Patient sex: M
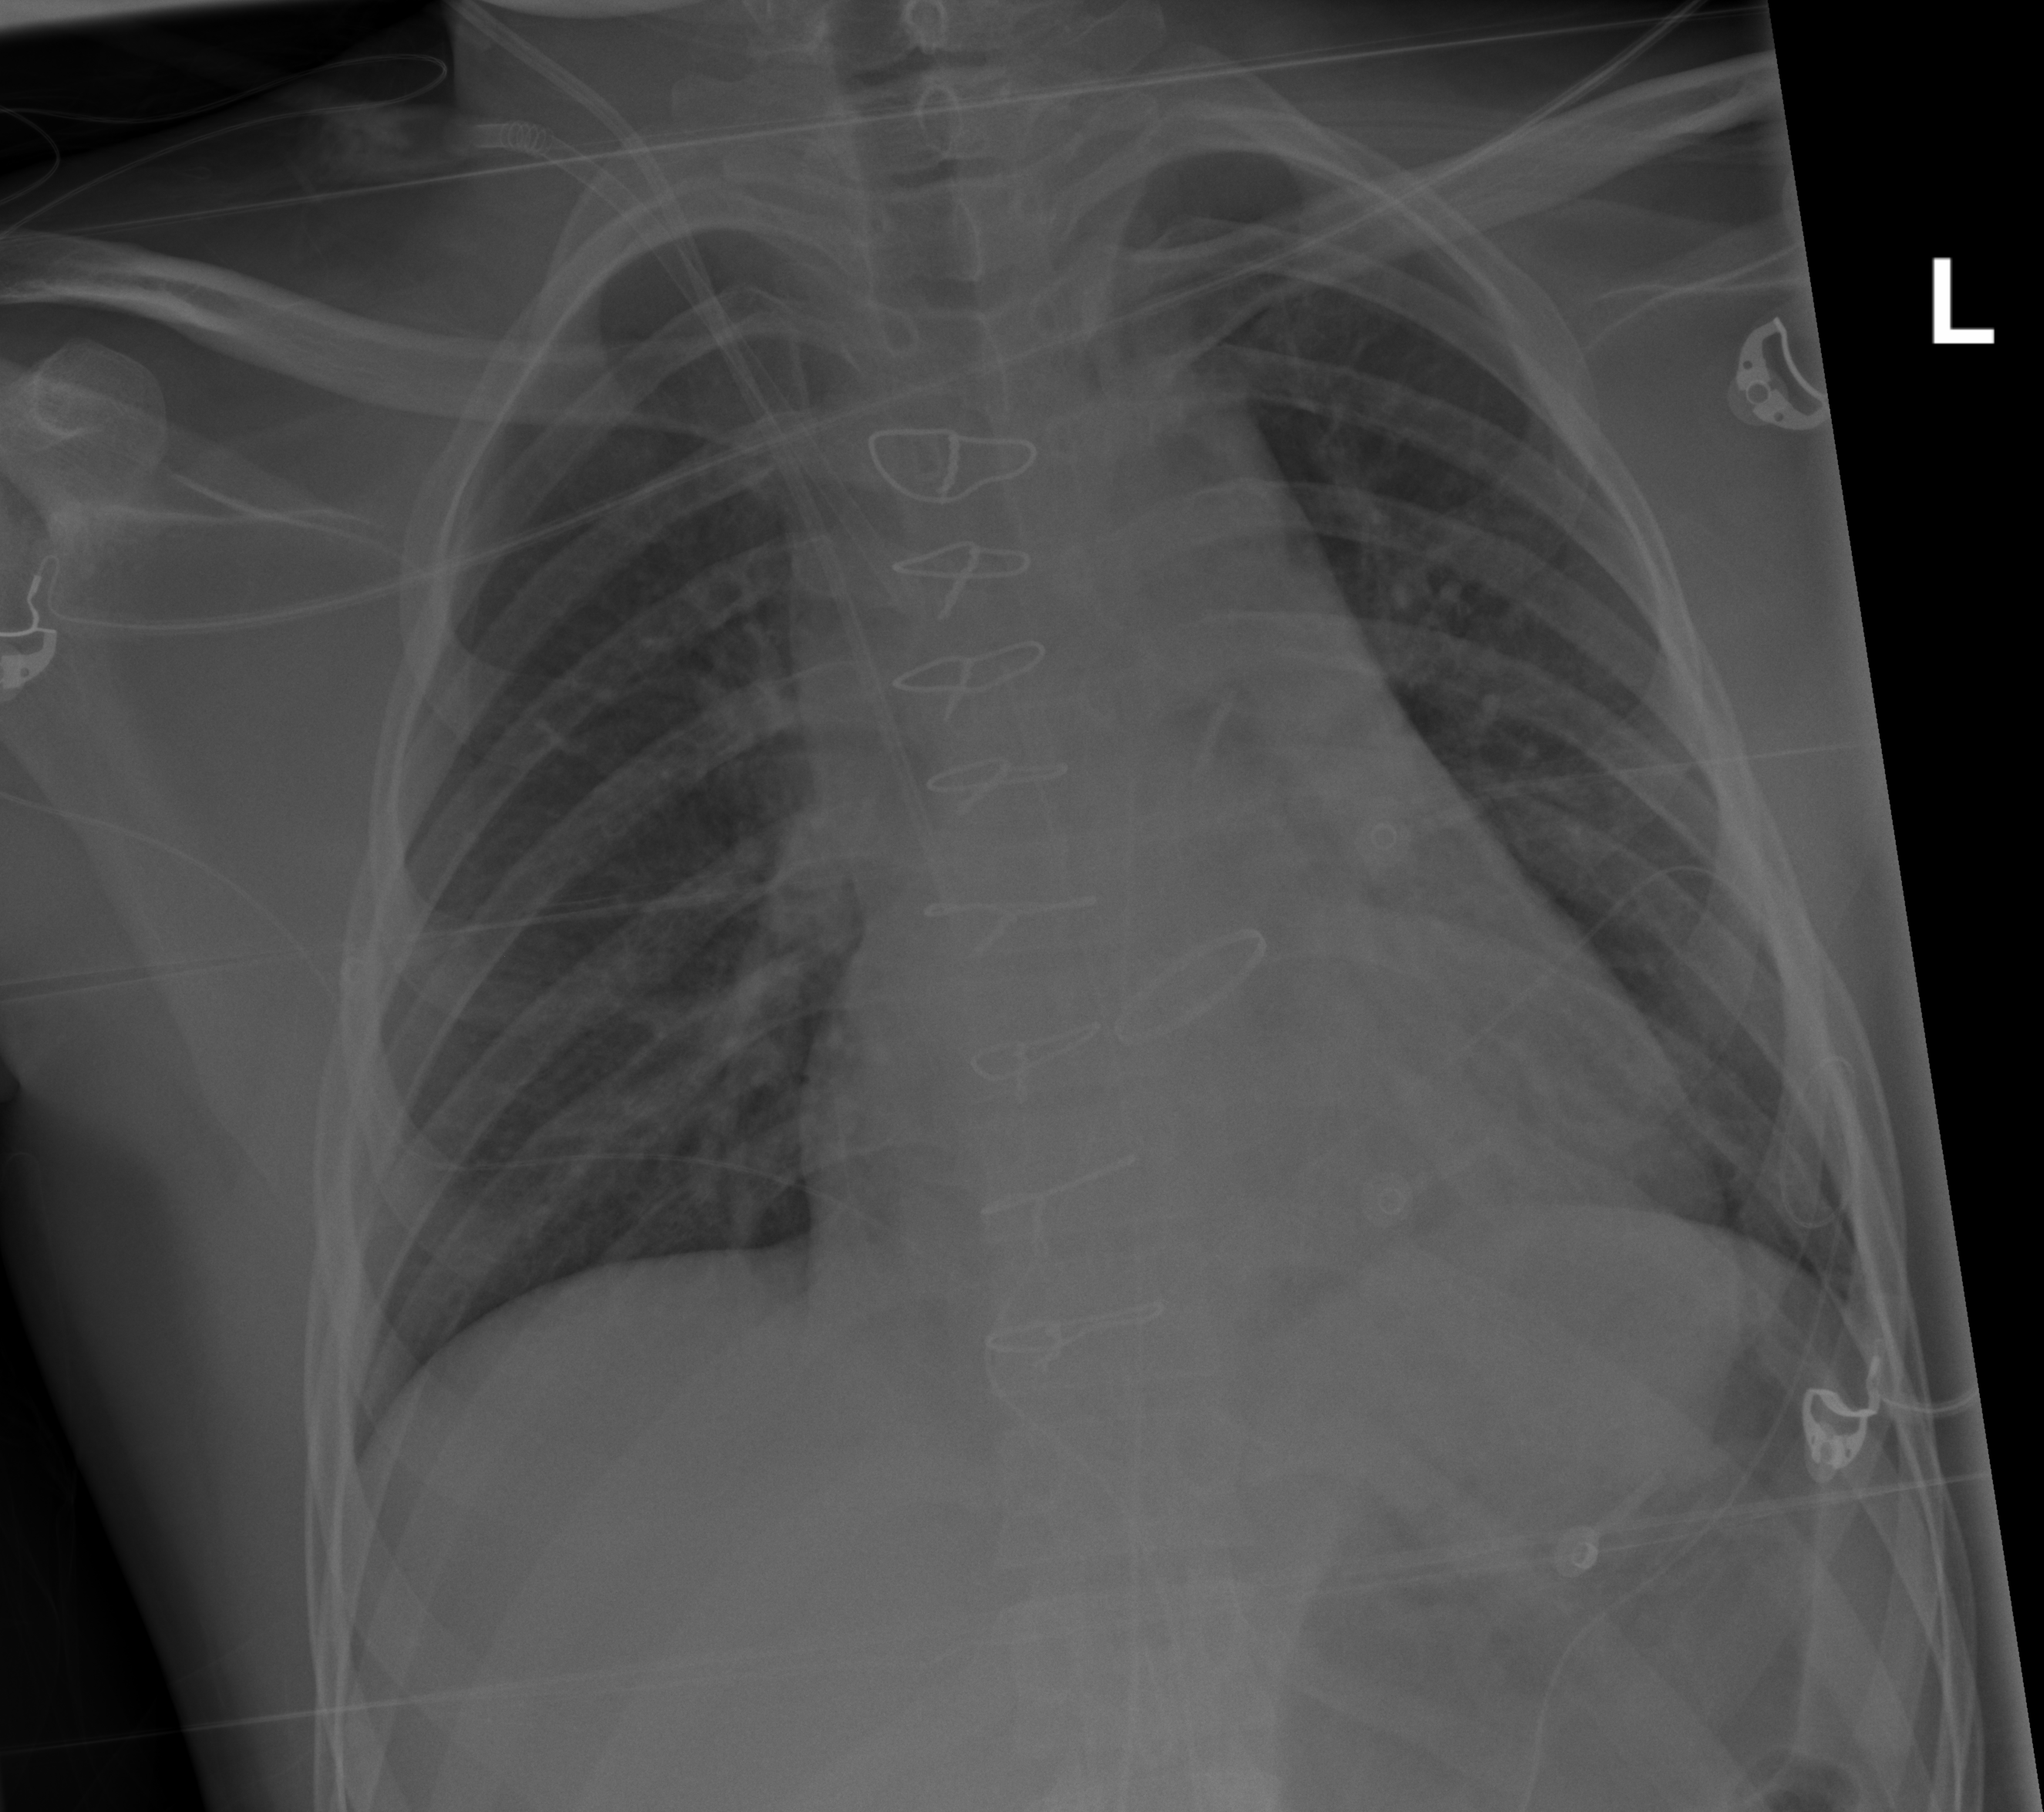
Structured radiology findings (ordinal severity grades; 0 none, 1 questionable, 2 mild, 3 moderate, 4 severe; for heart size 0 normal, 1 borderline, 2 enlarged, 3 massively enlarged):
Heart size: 2
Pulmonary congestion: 2
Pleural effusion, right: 0
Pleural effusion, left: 2
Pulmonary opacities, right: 0
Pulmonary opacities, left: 0
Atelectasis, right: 0
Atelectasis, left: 0